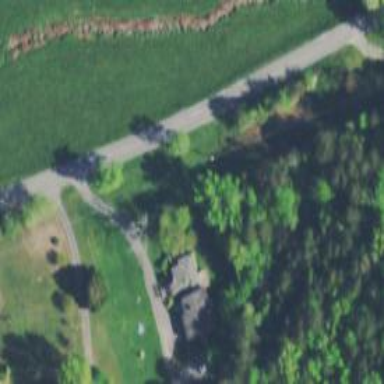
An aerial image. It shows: Driveway leading to service road.